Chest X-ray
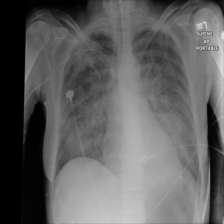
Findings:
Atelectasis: negative
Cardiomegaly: negative
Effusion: negative
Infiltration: positive
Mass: negative
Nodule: negative
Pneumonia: negative
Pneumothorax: negative
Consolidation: negative
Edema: negative
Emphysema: negative
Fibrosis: negative
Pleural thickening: negative
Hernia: negative